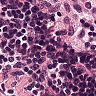
Metastatic tissue present: no